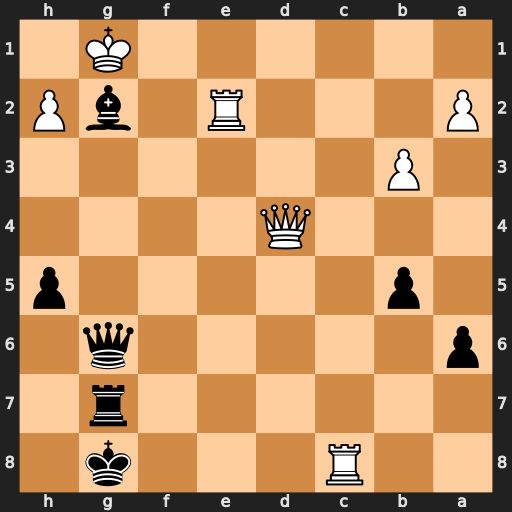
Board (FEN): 2R3k1/6r1/p5q1/1p5p/3Q4/1P6/P3R1bP/6K1
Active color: b
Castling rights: -
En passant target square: -
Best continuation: Kh7 Kf2 Qf5+